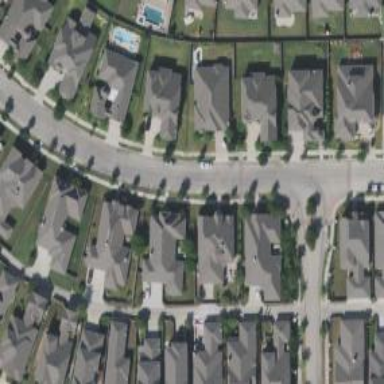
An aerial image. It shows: Residential road.